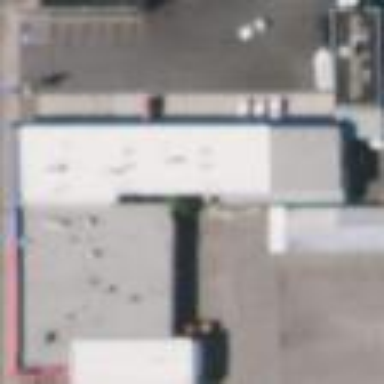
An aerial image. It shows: Retail building.